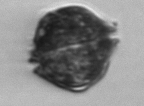
Label: Alexandrium_catenella